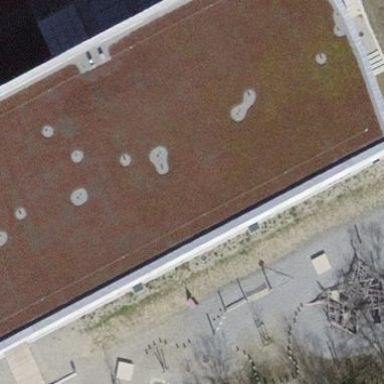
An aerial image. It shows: School building.